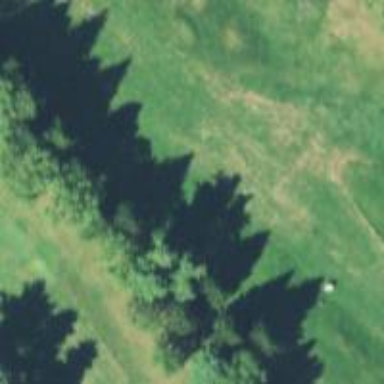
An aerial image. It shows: Golf fairway surrounded by grass.